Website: ulta-beauty
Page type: delivery-shipping
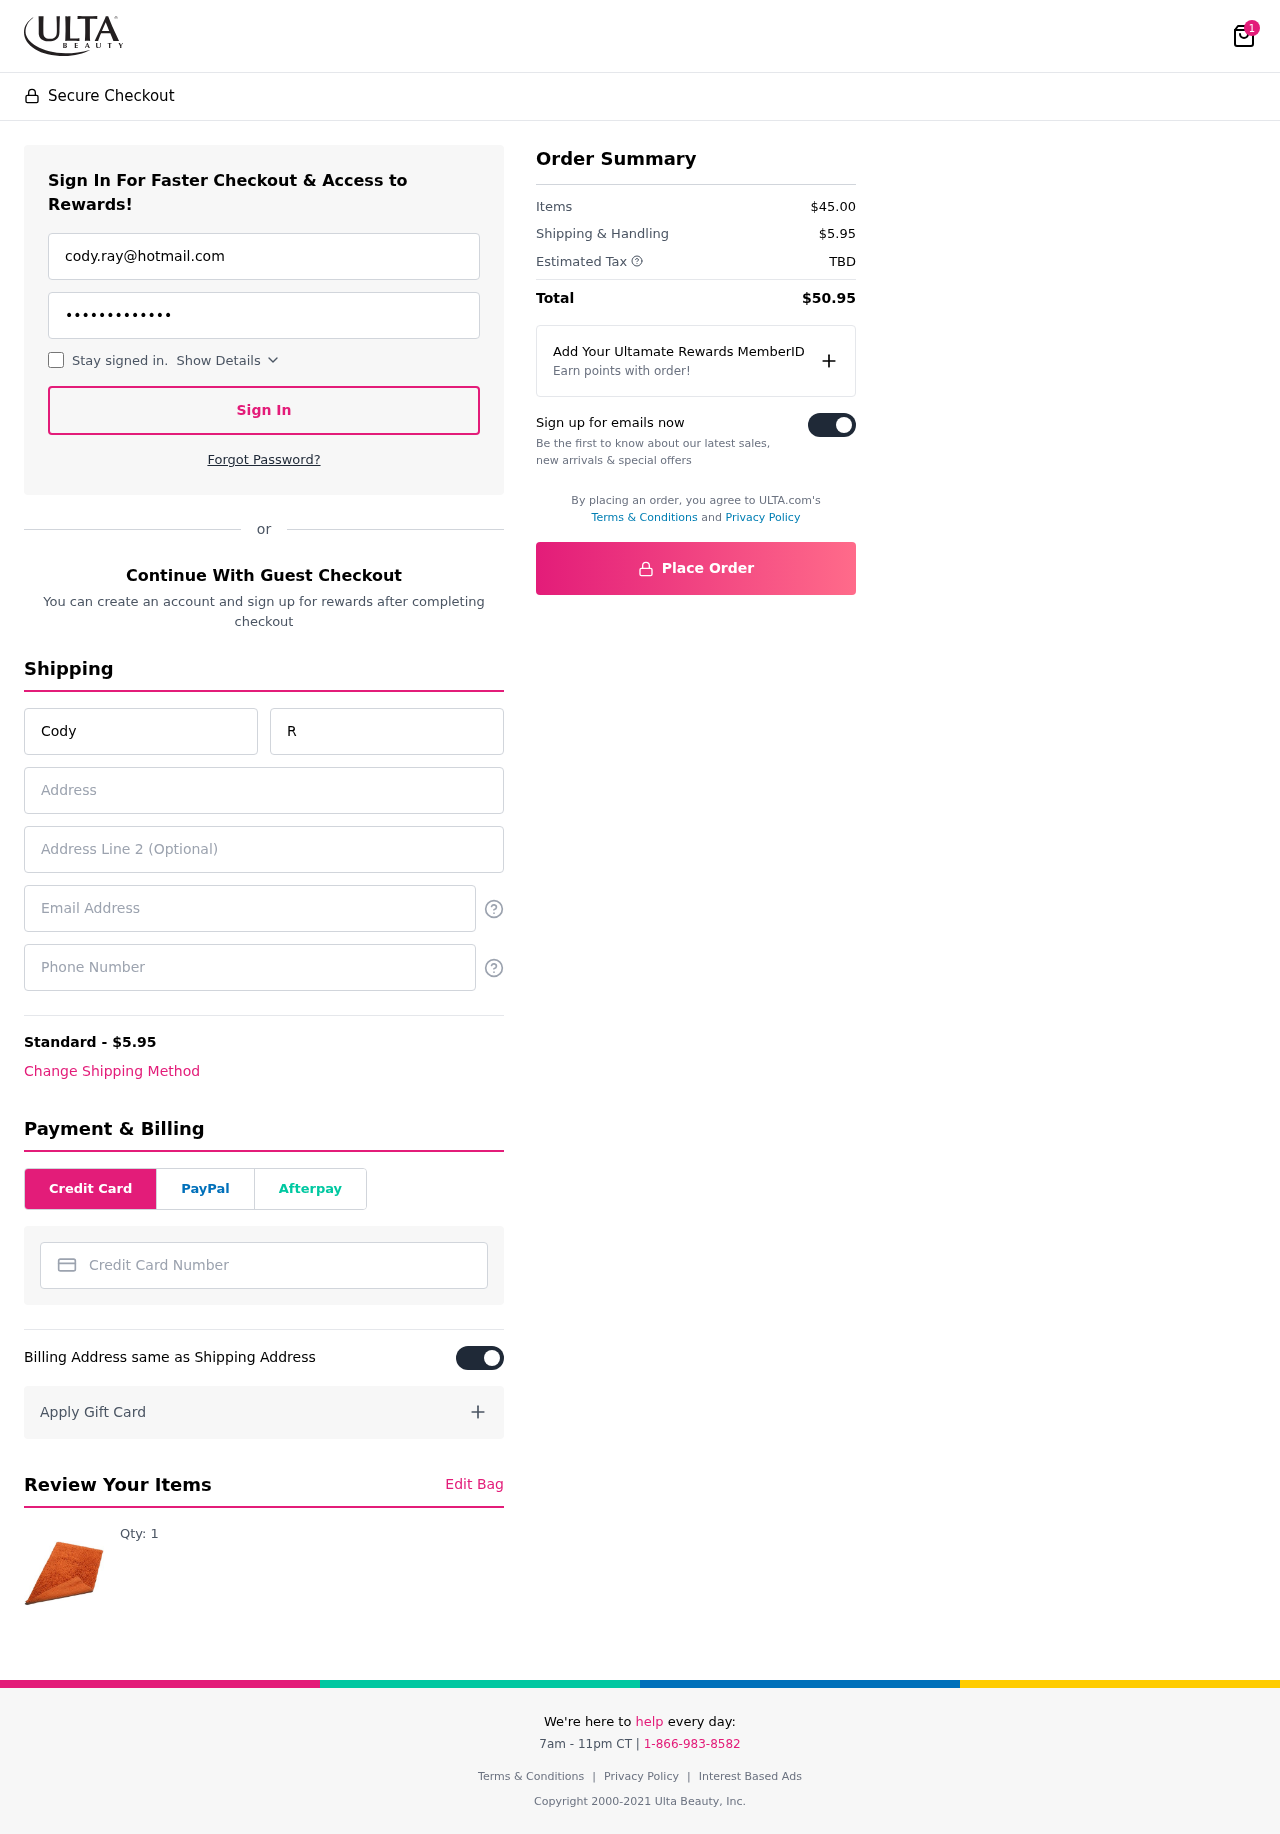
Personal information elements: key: PII_CARD_NUMBER
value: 2283 1173 5560 6241
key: PII_EMAIL
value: cody.ray@hotmail.com
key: PII_EMAIL2
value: cody.ray@hotmail.com
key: PII_FIRSTNAME
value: Cody
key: PII_LASTNAME
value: Ray
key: PII_PHONE
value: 7295509528
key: PII_STREET
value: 373 Henry Street Suite 945
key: PII_STREET2
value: Apt. 119
Product elements: key: PRODUCT1_QUANTITY
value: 1
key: PRODUCT1
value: Qty: 1
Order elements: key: ORDER_NUM_ITEMS
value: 1
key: ORDER_SHIPPING_COST
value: $5.95
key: ORDER_SUBTOTAL
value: $45.00
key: ORDER_TAX
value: TBD
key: ORDER_TOTAL
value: $50.95